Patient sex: M
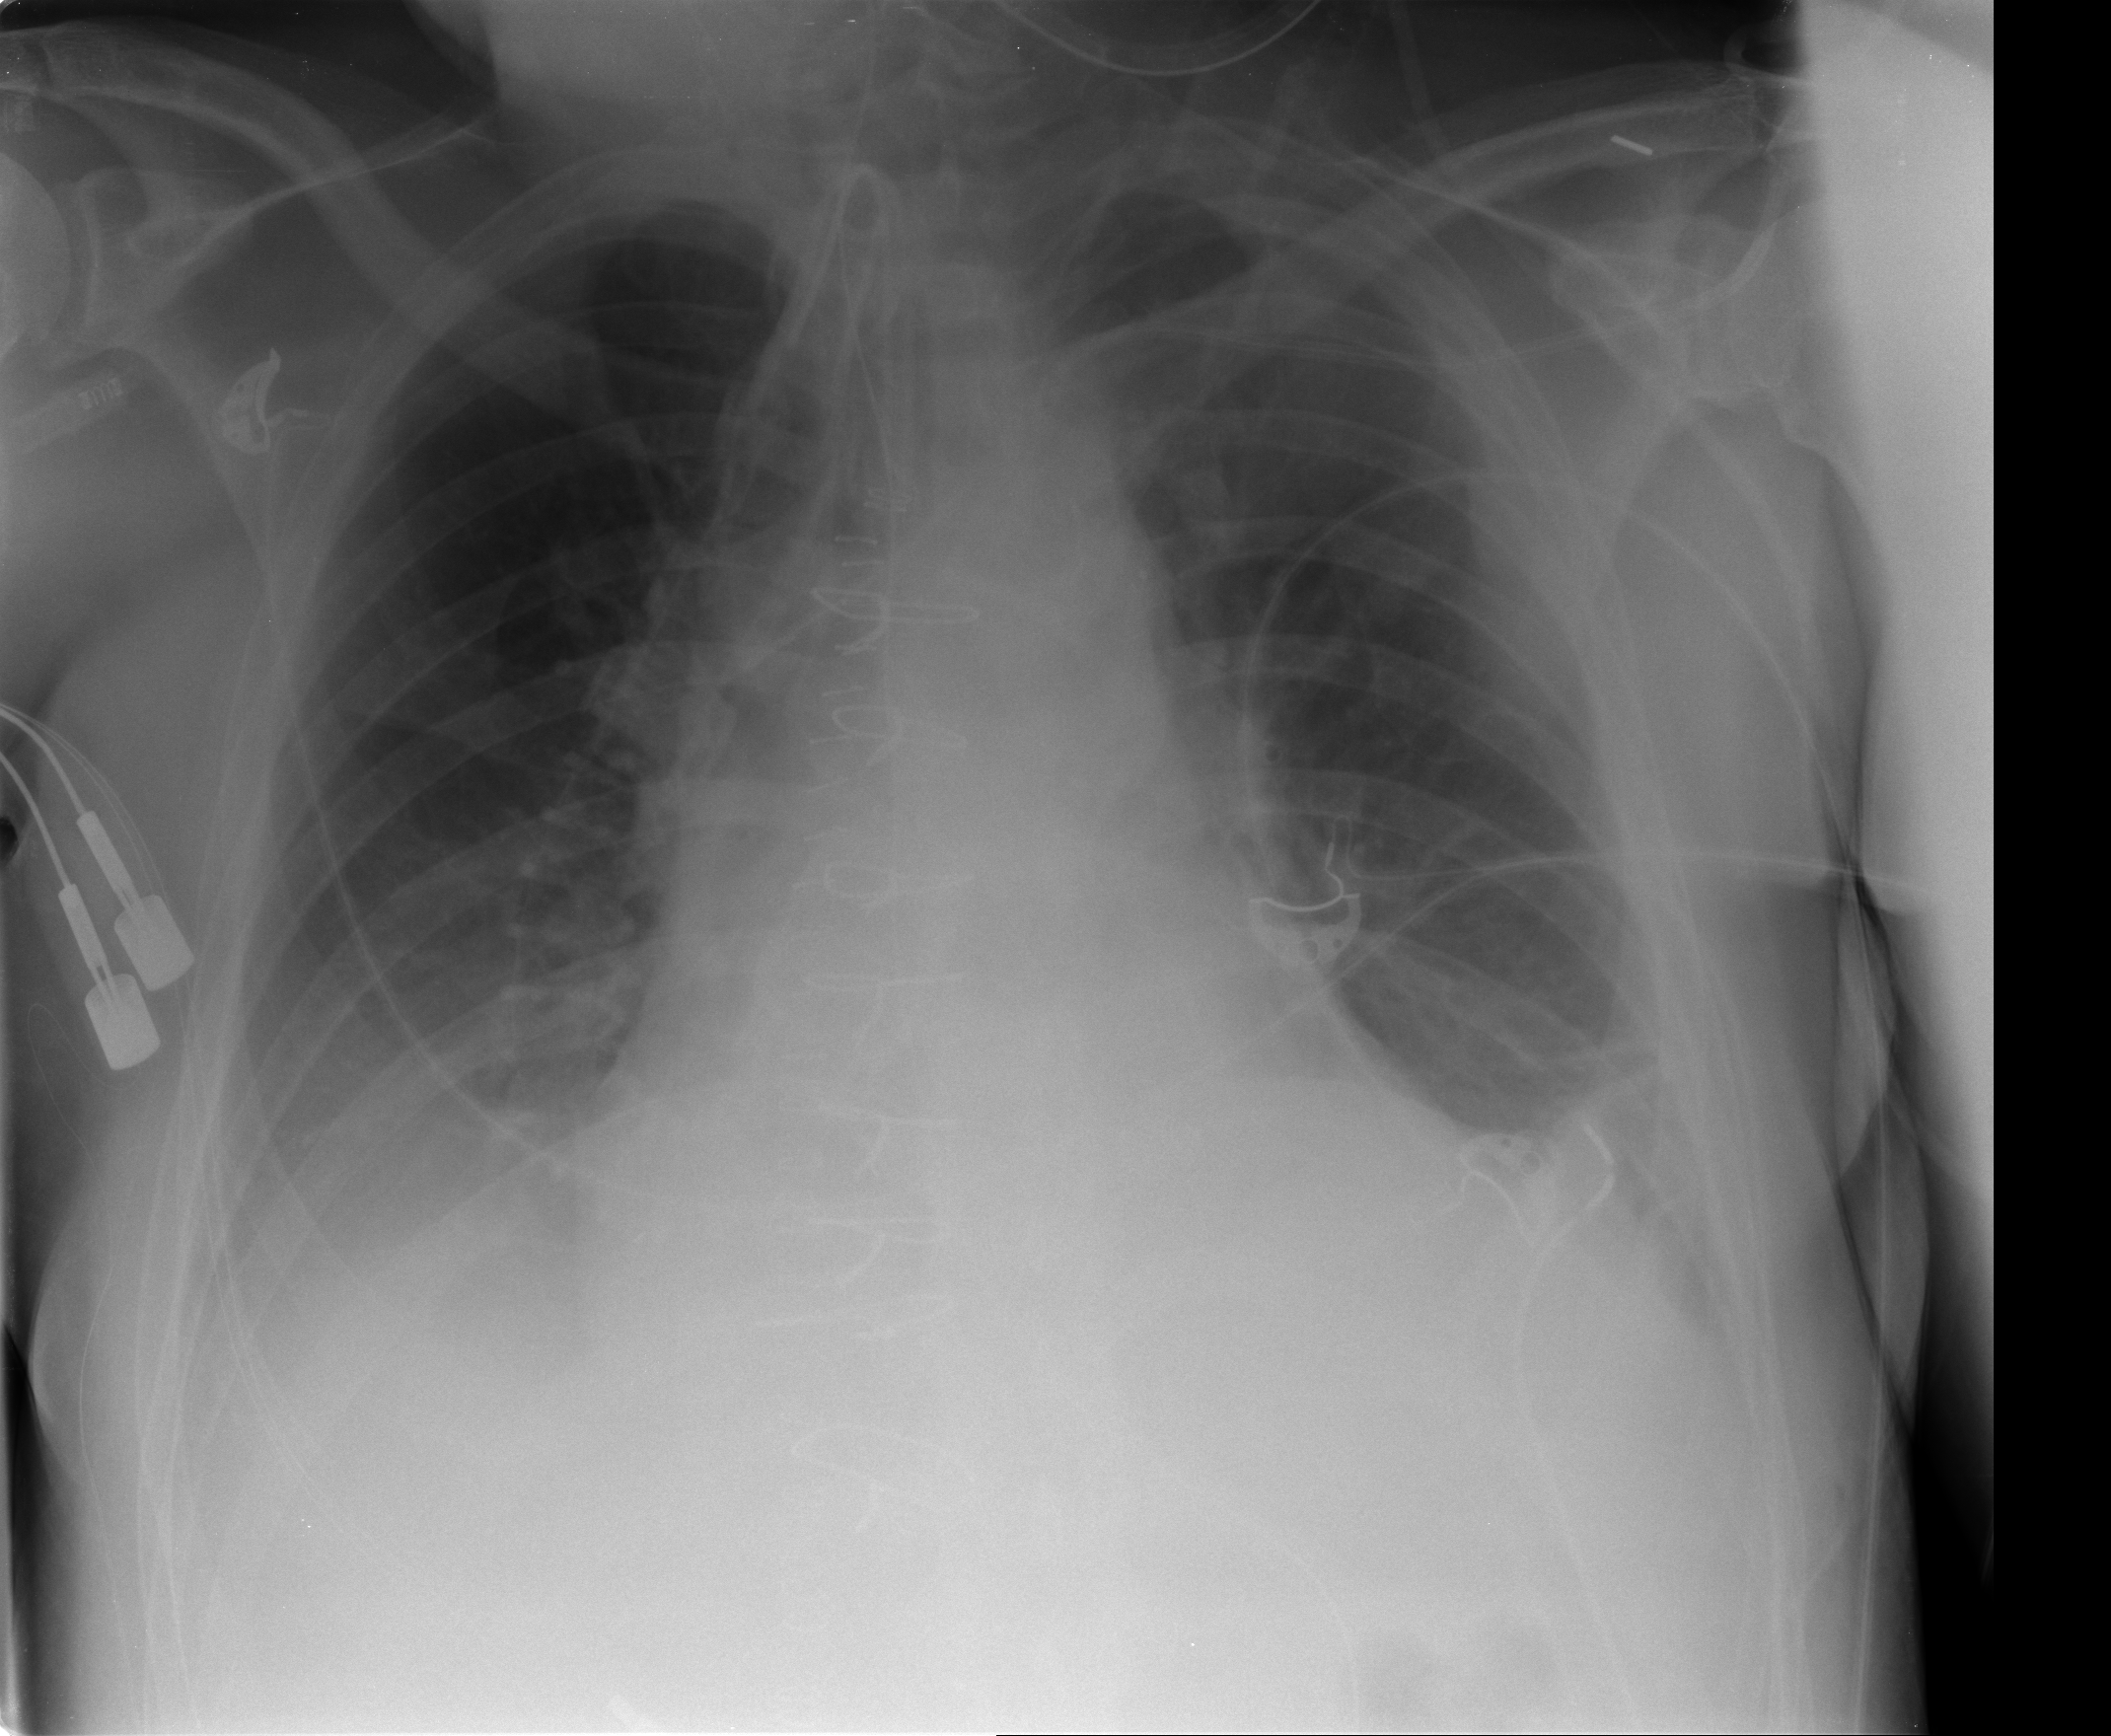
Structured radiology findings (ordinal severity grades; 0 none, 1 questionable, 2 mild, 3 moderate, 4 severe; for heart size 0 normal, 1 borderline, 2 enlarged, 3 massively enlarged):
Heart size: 2
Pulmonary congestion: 1
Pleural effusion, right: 2
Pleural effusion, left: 2
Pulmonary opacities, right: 0
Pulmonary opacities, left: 0
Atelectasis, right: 2
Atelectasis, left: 2